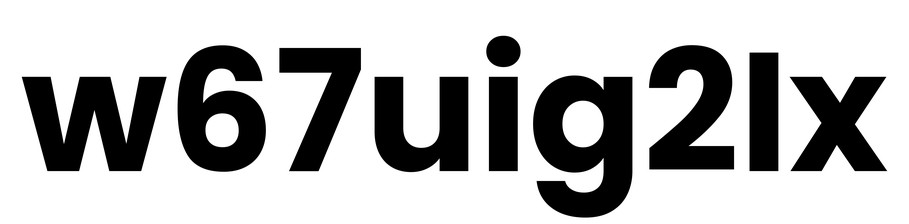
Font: Poppins-Bold